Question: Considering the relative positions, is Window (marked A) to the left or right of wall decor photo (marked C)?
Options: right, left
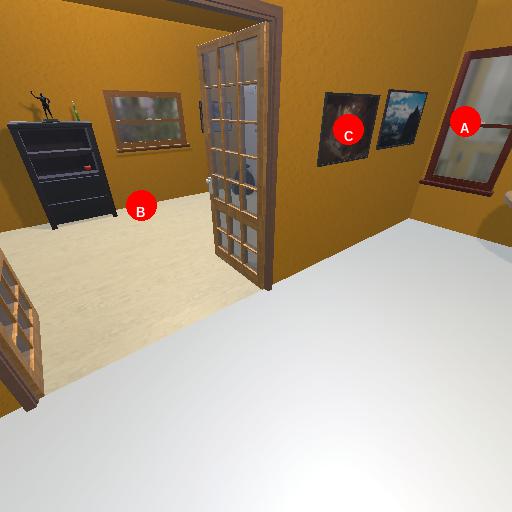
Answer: right